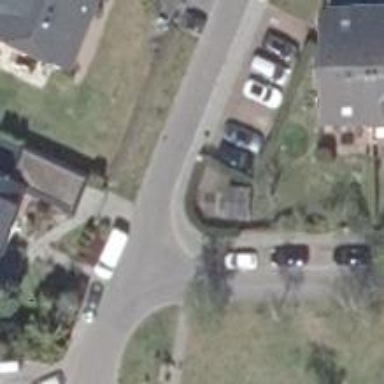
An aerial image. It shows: Asphalt road in residential area.